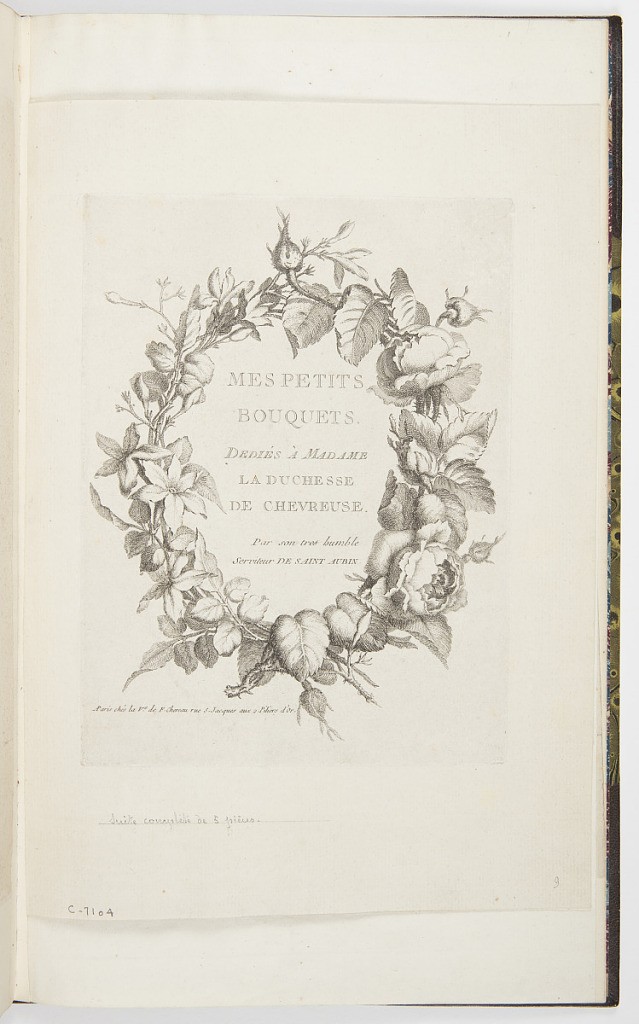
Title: Title Page
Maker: Charles-Germain de Saint-Aubin, French, 1721–1786
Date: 1755-68
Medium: Etching on laid paper
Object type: Print
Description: Oval wreath of flowers and leaves surrounding the title information. The plate is not signed or numbered.